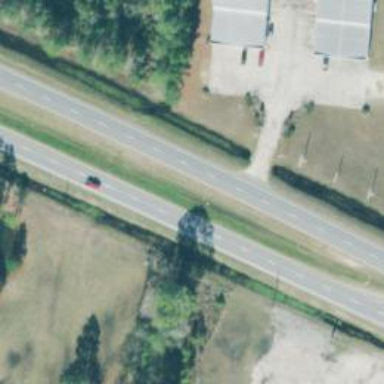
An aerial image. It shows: Asphalt road classified as trunk highway.